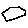
Label: hexagon